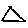
Label: triangle